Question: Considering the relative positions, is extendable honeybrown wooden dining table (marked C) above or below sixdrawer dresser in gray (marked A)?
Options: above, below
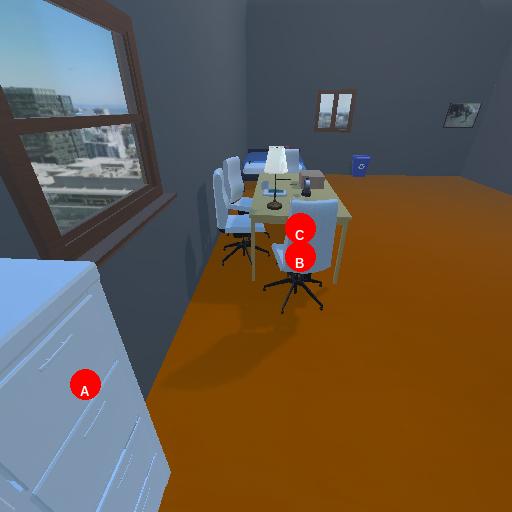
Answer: above